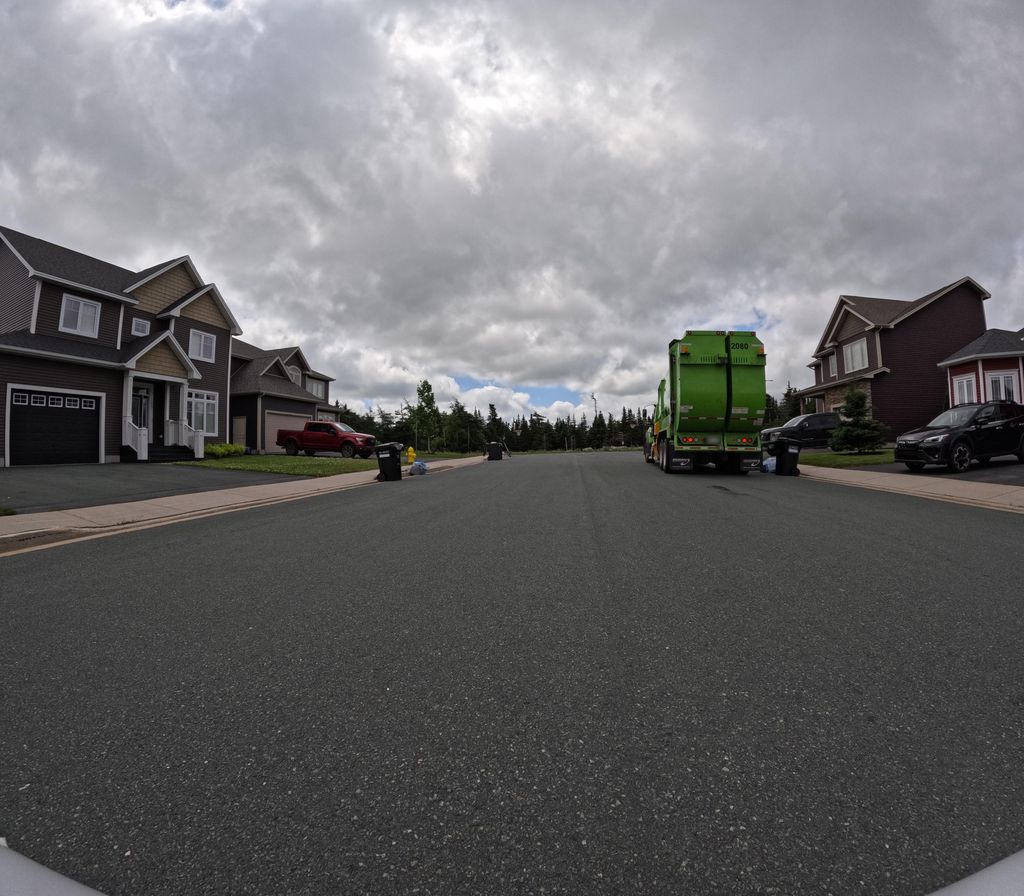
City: st_johns